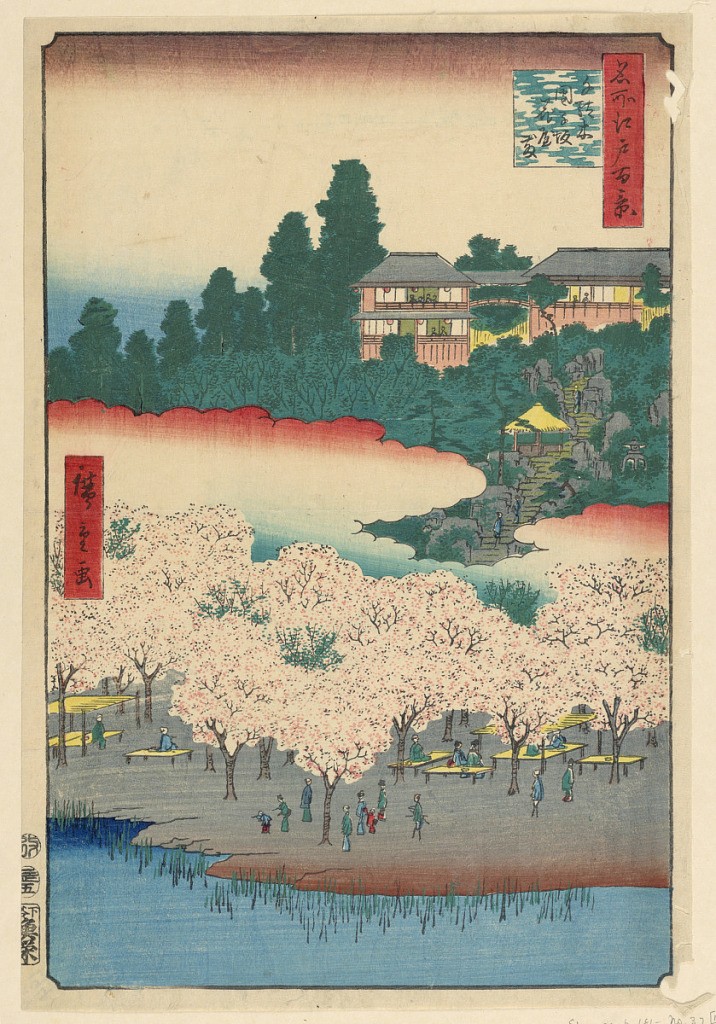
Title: Flower Pavilion, Dango Hill, Sendagi (Sendagi, Dango-zaka Hana-yashiki) From the Series One Hundred Famous views of Edo
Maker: Ando Hiroshige, Japanese, 1797–1858
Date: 1856
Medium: Woodblock print in colored ink on paper
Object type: Print
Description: Blooming cherry blossoms divide this print in half. Below are visitors depicted admiring the flowers. Beneath the large cloud appears a thick formation of trees that surround the pavilion. Three small figures are seen climbing the steep steps to witness the view at the top. The "Pavilion of the Violet Spring" (Shisentei) overlooks Shinobazu pond and further beyond parts of Ueno.